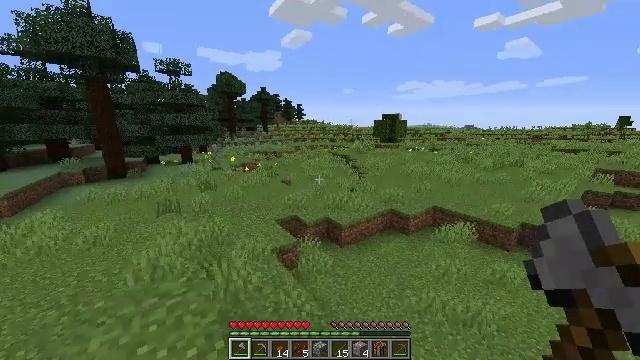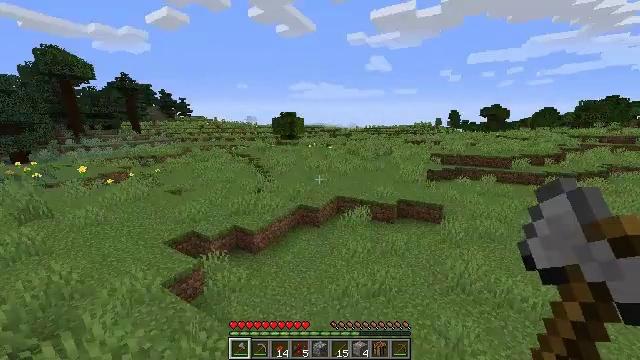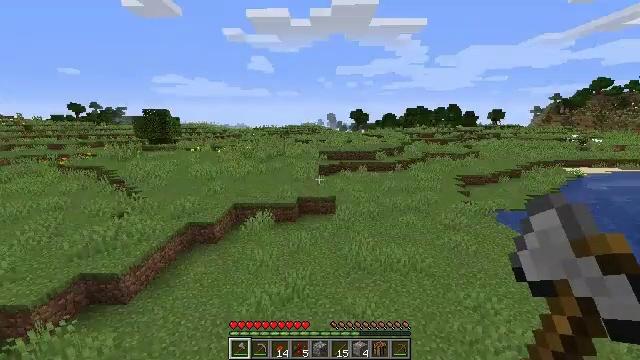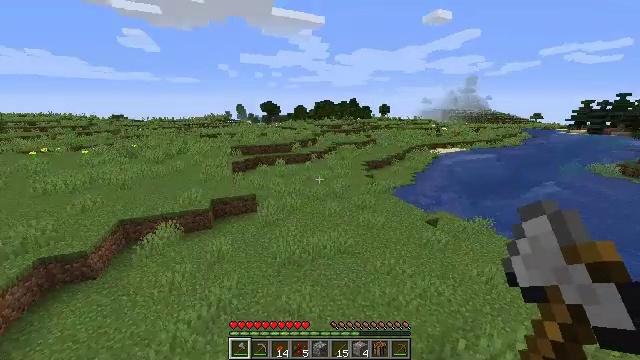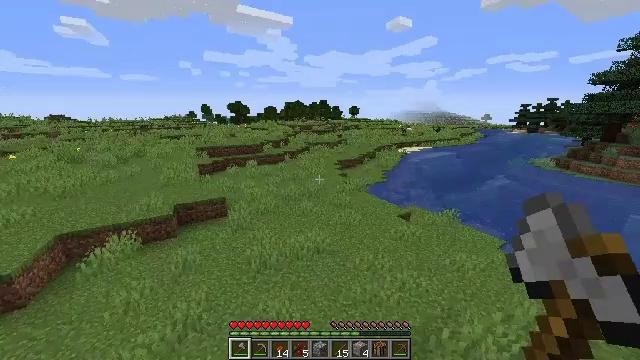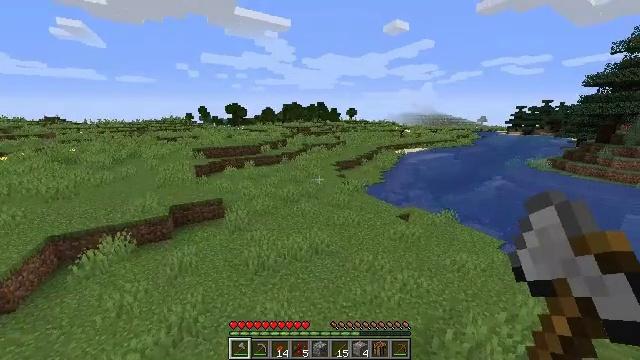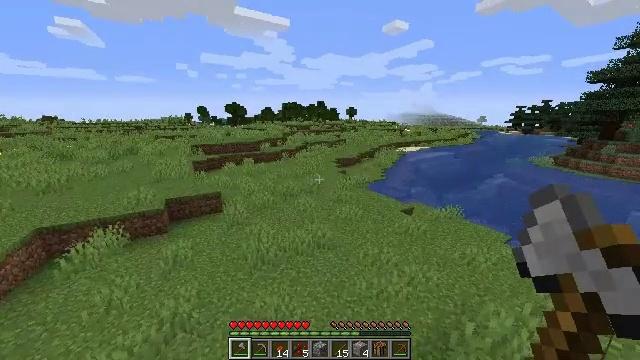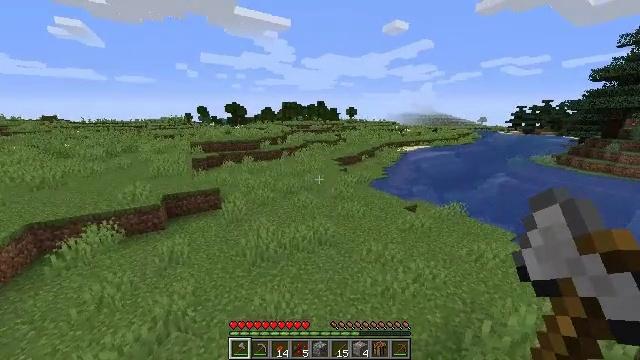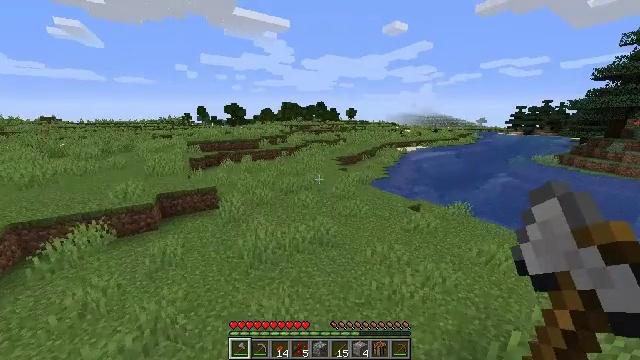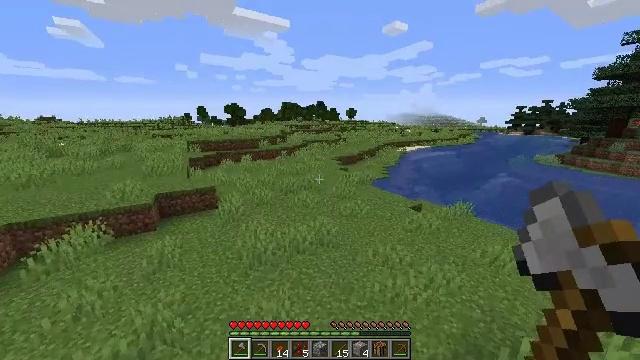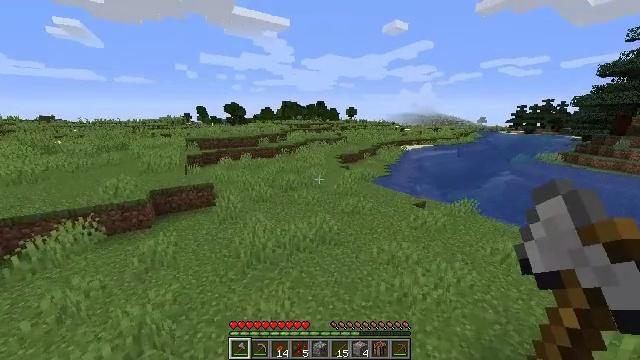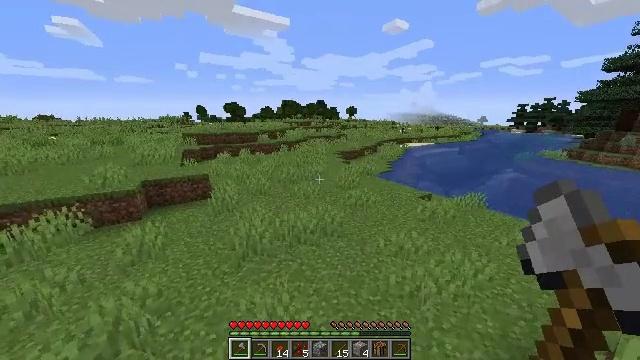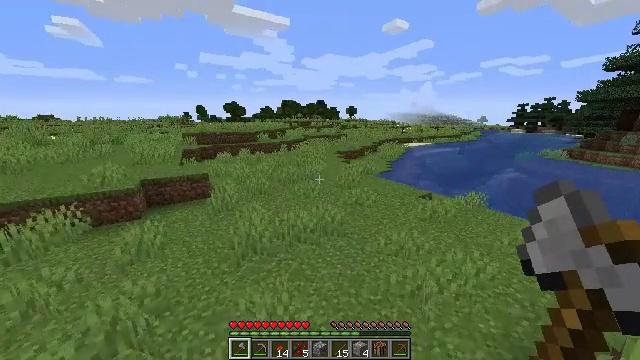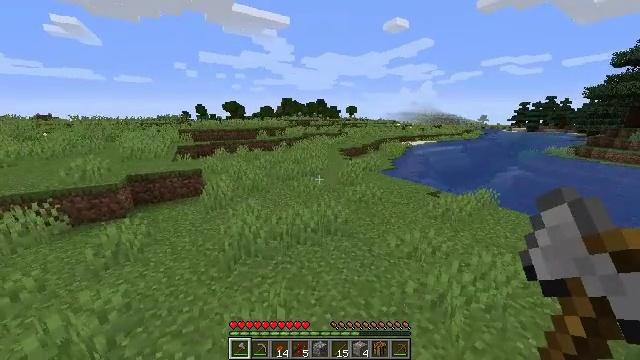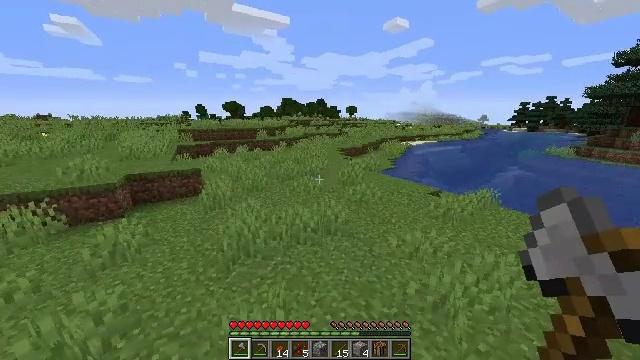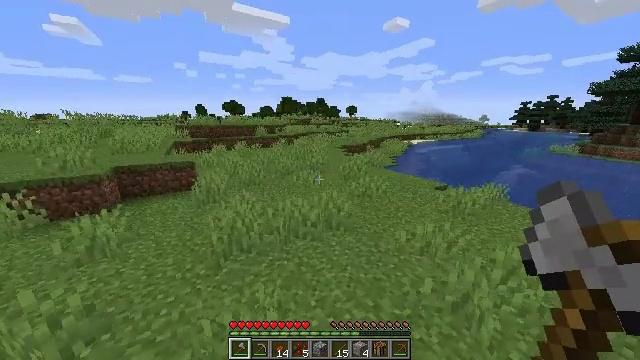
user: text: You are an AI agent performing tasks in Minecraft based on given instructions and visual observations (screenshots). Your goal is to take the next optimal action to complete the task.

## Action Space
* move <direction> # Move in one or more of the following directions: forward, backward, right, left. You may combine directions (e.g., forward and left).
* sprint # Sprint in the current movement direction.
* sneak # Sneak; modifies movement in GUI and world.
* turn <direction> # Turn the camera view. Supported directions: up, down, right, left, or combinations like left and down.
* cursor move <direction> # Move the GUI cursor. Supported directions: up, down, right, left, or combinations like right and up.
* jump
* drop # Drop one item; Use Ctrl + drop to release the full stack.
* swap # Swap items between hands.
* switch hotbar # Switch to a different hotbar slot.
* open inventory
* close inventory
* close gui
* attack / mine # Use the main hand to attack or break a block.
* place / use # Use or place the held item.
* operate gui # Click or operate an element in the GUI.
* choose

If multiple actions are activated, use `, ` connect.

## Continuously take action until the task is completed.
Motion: motion action
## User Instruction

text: Mine the dandelion from the ground.
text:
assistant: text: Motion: move forward, turn right
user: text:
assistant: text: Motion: move forward, turn right
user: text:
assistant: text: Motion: move forward, turn right and down
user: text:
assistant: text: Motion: move forward, turn right
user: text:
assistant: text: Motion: move forward
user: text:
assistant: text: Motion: move forward
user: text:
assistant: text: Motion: move forward
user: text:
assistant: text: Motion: move forward
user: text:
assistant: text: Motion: move forward
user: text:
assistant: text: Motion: move forward
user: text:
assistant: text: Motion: move forward
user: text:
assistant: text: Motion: move forward
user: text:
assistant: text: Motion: move forward
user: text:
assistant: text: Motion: move forward
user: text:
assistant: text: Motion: move forward
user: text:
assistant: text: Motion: move forward
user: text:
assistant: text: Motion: move forward
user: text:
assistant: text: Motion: move forward
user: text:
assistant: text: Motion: move forward
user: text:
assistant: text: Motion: move forward
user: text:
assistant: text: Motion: move forward
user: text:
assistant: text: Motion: move forward
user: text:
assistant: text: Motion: move forward
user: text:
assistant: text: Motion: move forward
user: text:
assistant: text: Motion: move forward
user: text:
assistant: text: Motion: move forward
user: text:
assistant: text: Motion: move forward
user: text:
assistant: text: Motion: move forward
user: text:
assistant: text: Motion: move forward
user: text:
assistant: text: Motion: move forward